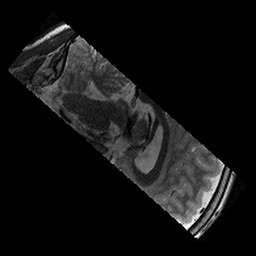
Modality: T2w
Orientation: sagittal
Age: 11
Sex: male
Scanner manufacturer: siemens
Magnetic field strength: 3 T
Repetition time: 8.46 s
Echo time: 0.067 s